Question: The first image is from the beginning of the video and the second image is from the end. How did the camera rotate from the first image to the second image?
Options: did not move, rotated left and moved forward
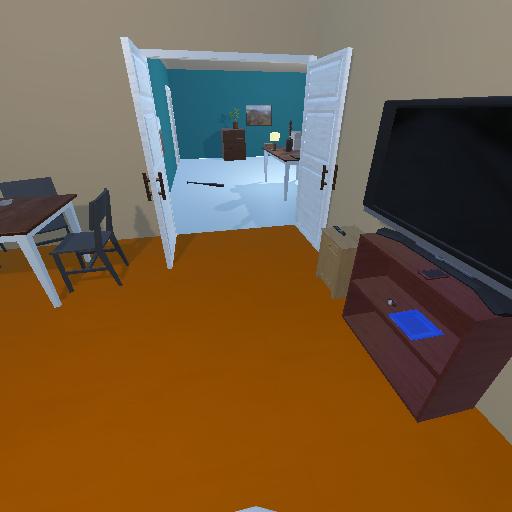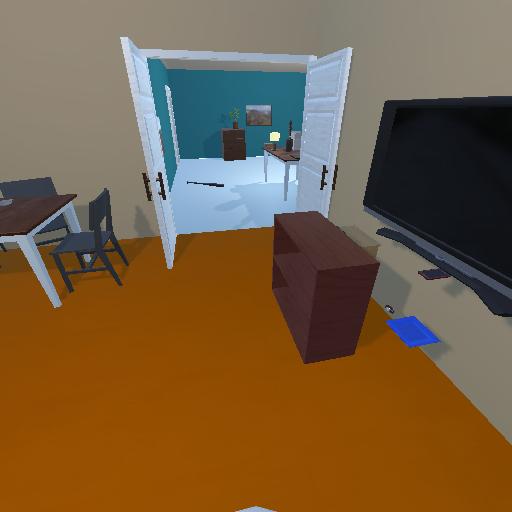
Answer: did not move